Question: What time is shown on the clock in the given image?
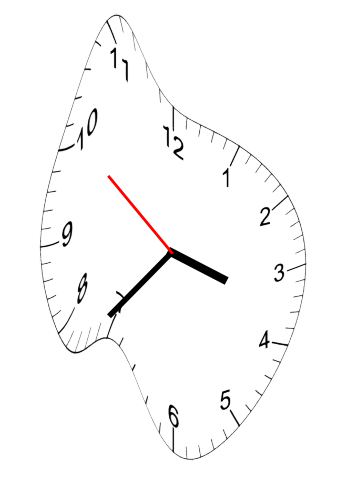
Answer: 03:36:51